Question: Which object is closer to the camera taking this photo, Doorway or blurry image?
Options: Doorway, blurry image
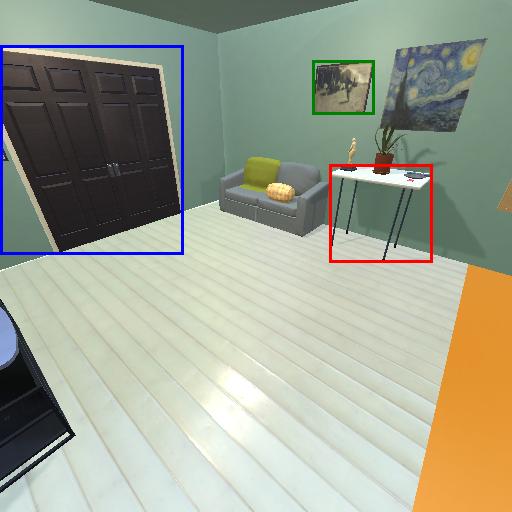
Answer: Doorway